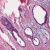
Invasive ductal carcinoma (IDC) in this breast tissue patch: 1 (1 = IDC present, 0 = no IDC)